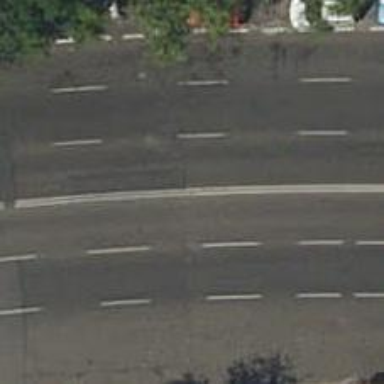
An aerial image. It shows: Set of steps on the road.